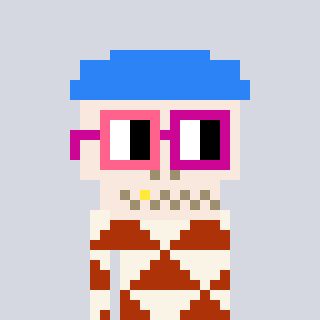
a pixel art character with square pink and red glasses, a skeleton-hat-shaped head and a hotbrown-colored body on a cool background